Question: I would like to use a formula to automatically set a position of a group in a table entry.
This can also be seen as an autoincremental ID which needs to be unique only in the group it is associated with.
The formula would generate the numbers in the Position column as pictured below:

Is there any way to do this without using VBA?
Thanks for your help
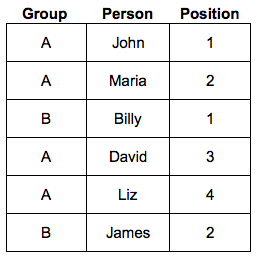
Answer: add the following in Column C and drag down:
'''
=COUNTIF($A$2:A2, A2)
'''